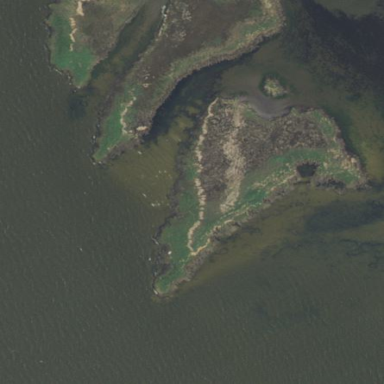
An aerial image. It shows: Islet.